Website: apple
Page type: billing-address
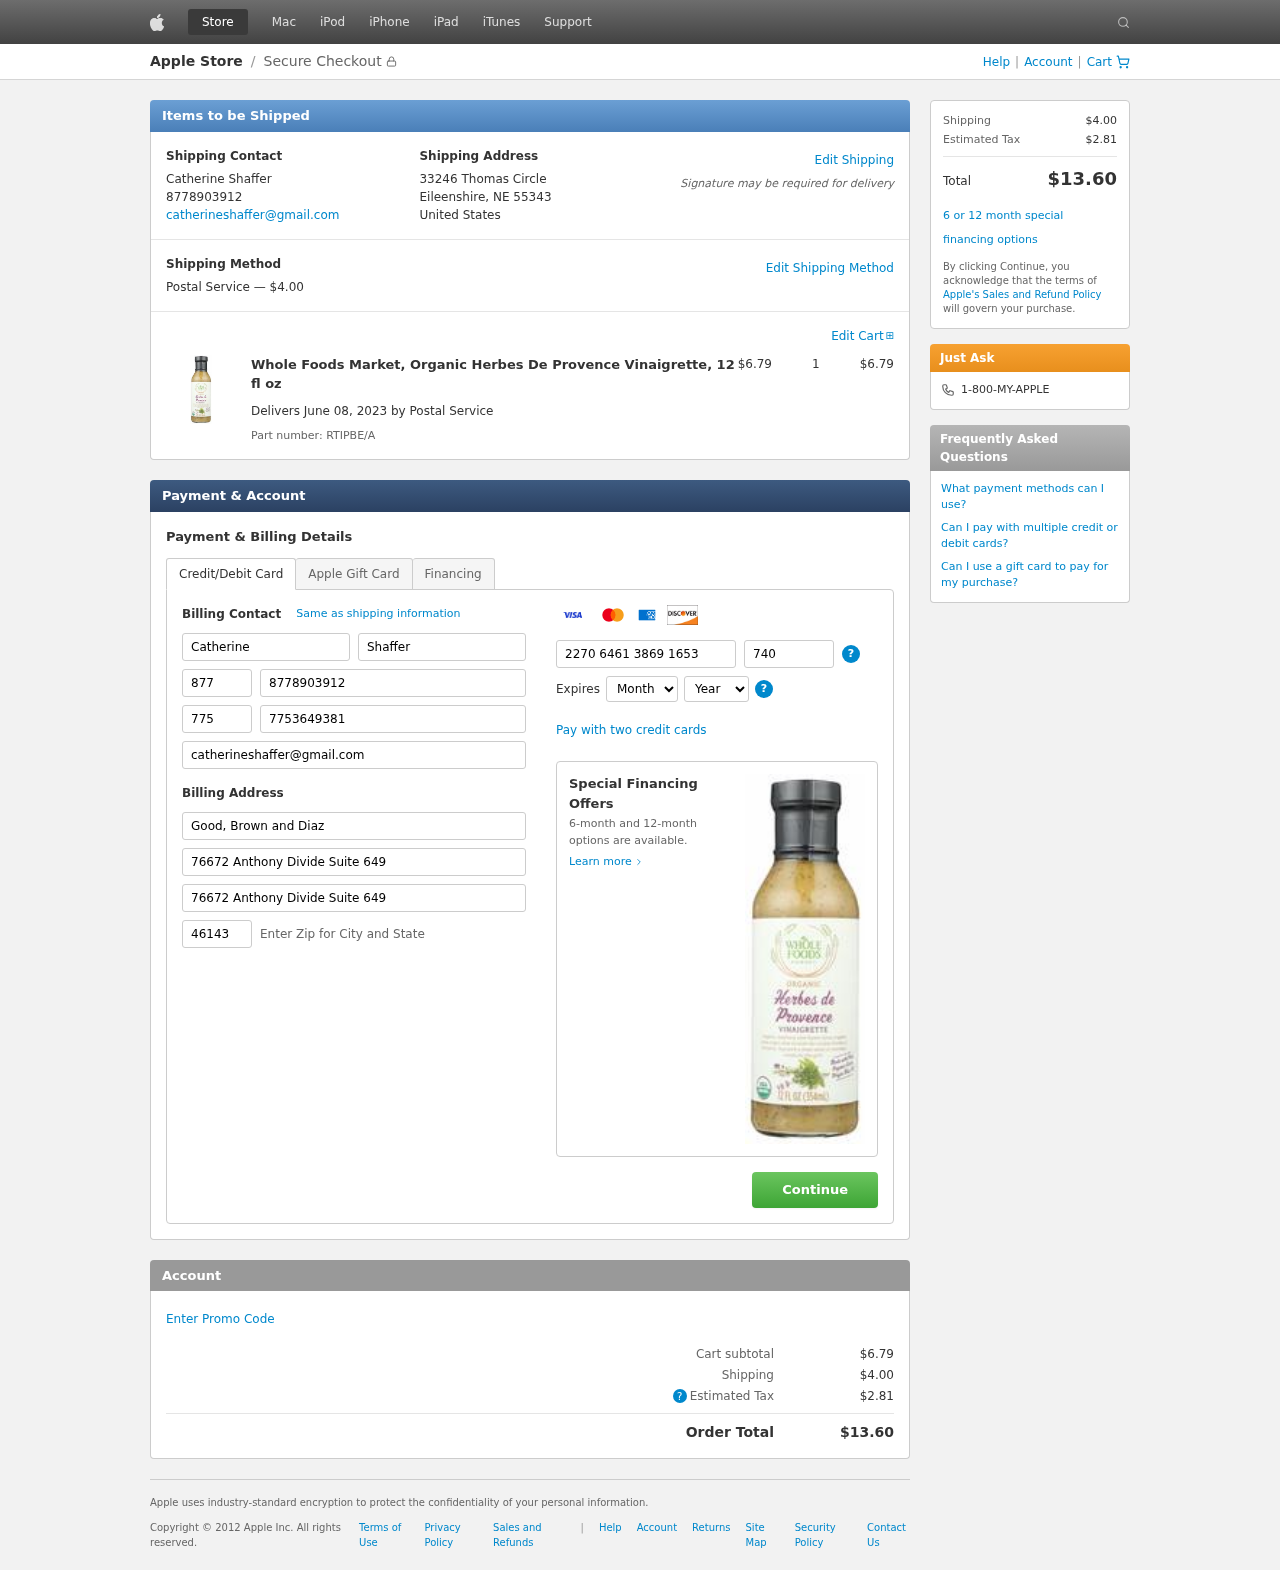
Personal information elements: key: PII_CARD_CVV
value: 740
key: PII_CARD_EXPIRY_MONTH
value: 12
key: PII_CARD_EXPIRY_YEAR
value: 26
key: PII_CARD_NUMBER
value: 2270 6461 3869 1653
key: PII_CITY_STATE_ZIP
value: Eileenshire, NE 55343
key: PII_COMPANY
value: Good, Brown and Diaz
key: PII_COUNTRY
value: United States
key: PII_EMAIL
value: catherineshaffer@gmail.com
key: PII_FIRSTNAME
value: Catherine
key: PII_FULLNAME
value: Catherine Shaffer
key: PII_LASTNAME
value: Shaffer
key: PII_PHONE
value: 8778903912
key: PII_PHONE_ALT
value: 7753649381
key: PII_PHONE_ALT_AREA
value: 775
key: PII_PHONE_AREA
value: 877
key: PII_POSTCODE2
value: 46143
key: PII_STREET
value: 33246 Thomas Circle
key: PII_STREET2
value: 76672 Anthony Divide Suite 649
Product elements: key: PRODUCT1_NAME
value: Whole Foods Market, Organic Herbes De Provence Vinaigrette, 12 fl oz
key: PRODUCT1_PRICE
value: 6.79
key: PRODUCT1_QUANTITY
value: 1
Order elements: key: ORDER_SHIPPING_COST
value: $4.00
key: ORDER_SUBTOTAL
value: $6.79
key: ORDER_DELIVERY_DATE
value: June 08, 2023
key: ORDER_PART_NUMBER
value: RTIPBE/A
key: ORDER_TAX
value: $2.81
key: ORDER_TOTAL
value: $13.60